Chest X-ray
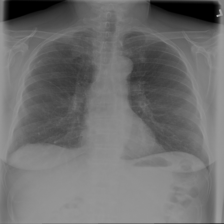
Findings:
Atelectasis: negative
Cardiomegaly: negative
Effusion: negative
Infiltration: negative
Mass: negative
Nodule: negative
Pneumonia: negative
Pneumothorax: negative
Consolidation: negative
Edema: negative
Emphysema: negative
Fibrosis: negative
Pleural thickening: positive
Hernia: negative